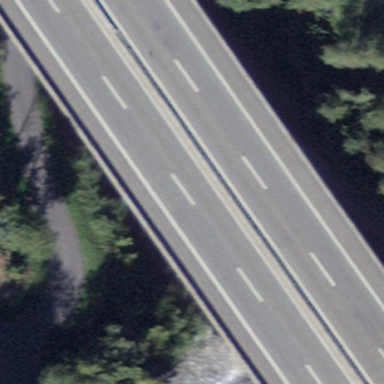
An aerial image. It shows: Man-made bridge.